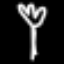
Label: fork